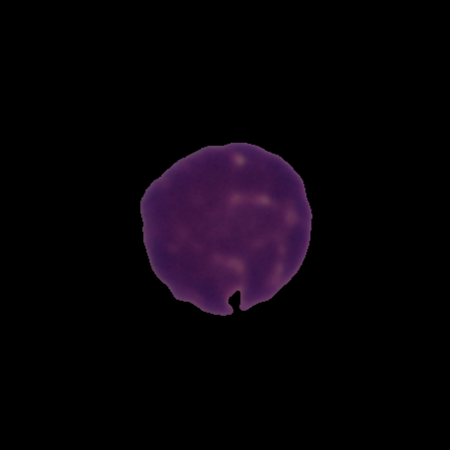
Label: healthy